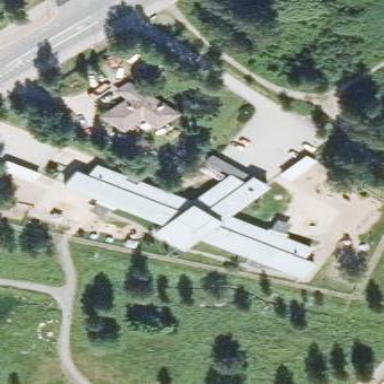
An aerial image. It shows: Kindergarten building.